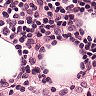
Metastatic tissue present: no